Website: apple-inc
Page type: account-selection
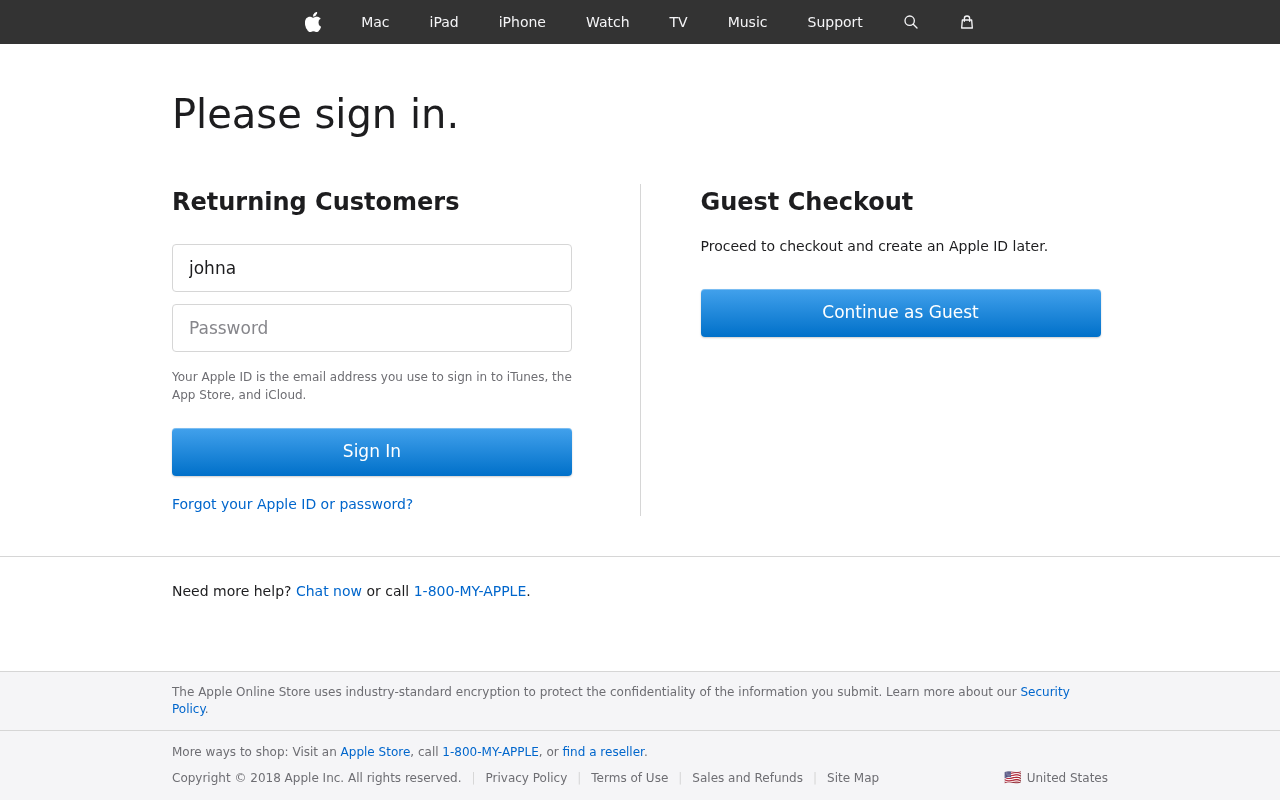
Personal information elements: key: PII_LOGIN_USERNAME
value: johnathancervantes66